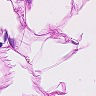
Metastatic tissue present: no